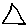
Label: triangle